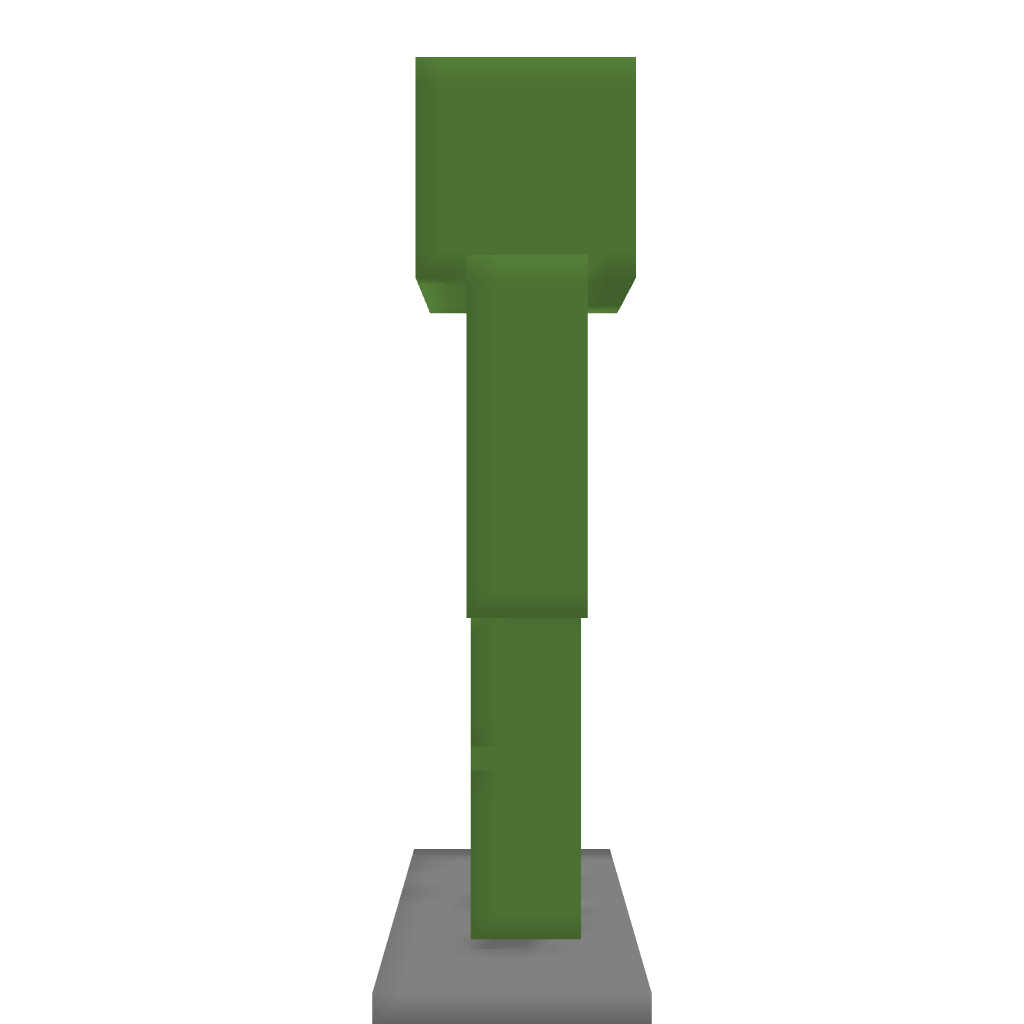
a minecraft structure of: TNTskin